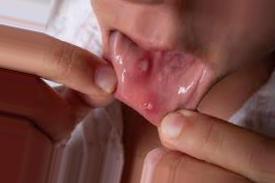
Condition: Mouth Ulcer